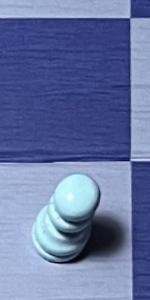
Label: Pawn_White